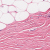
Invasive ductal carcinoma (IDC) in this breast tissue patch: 0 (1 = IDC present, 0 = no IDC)